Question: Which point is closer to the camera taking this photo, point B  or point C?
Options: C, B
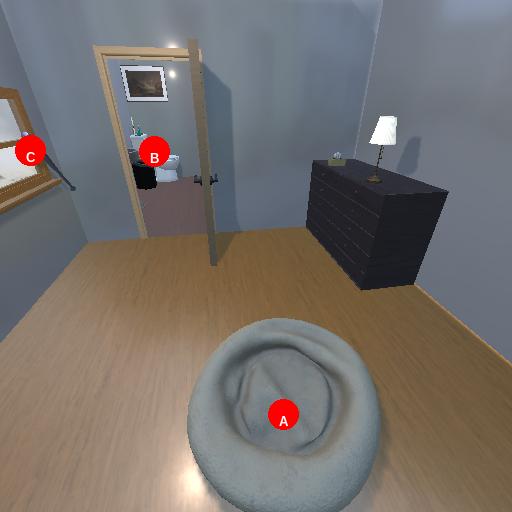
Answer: C